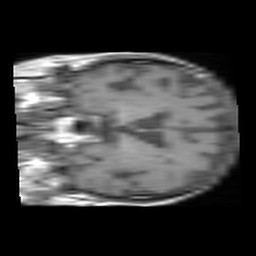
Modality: T1w
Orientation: coronal
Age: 71
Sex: male
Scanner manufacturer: philips
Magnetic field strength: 1.5 T
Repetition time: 0.55 s
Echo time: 0.015 s